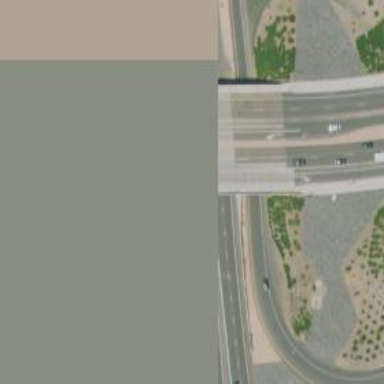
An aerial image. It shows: View of motorway.